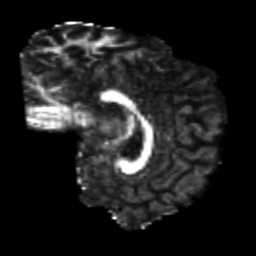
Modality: FA
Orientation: sagittal
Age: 23
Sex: male
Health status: healthy
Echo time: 0.074 s